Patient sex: M
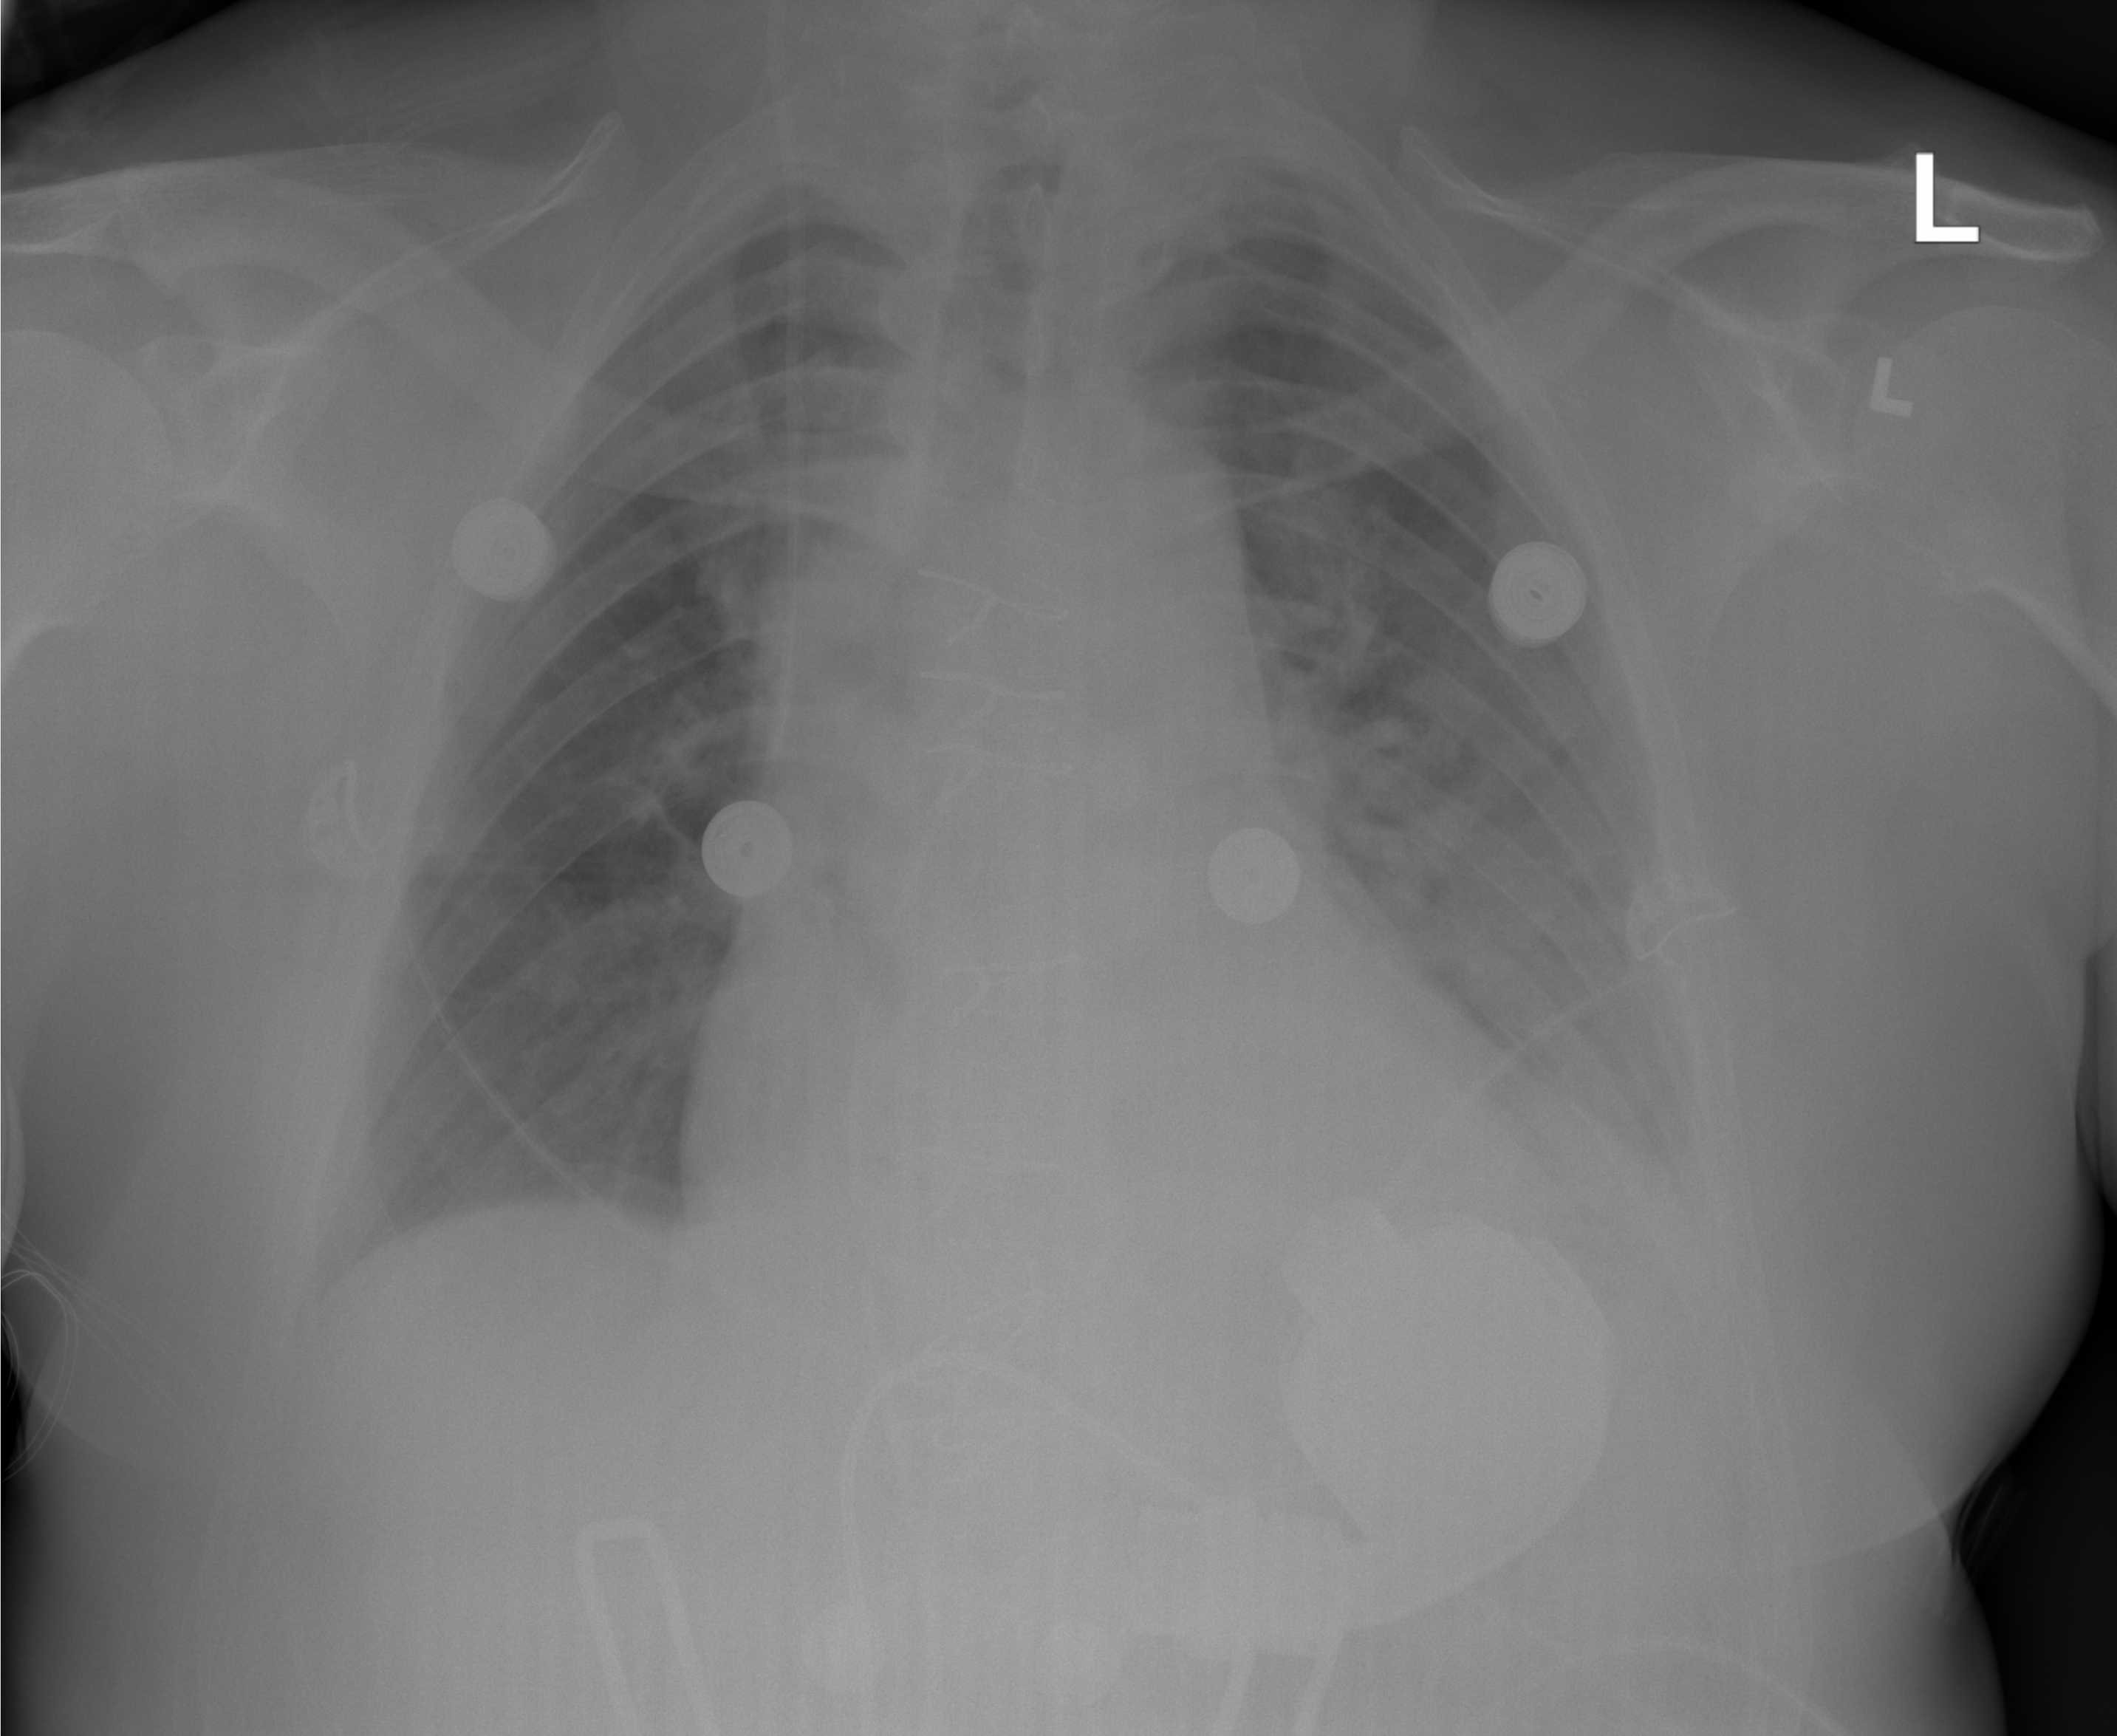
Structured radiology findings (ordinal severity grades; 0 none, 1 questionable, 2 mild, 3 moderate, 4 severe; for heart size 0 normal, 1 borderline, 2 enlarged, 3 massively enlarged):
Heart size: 1
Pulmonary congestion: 2
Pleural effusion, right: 0
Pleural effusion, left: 1
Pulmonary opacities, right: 0
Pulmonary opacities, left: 0
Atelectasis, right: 0
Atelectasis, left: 2